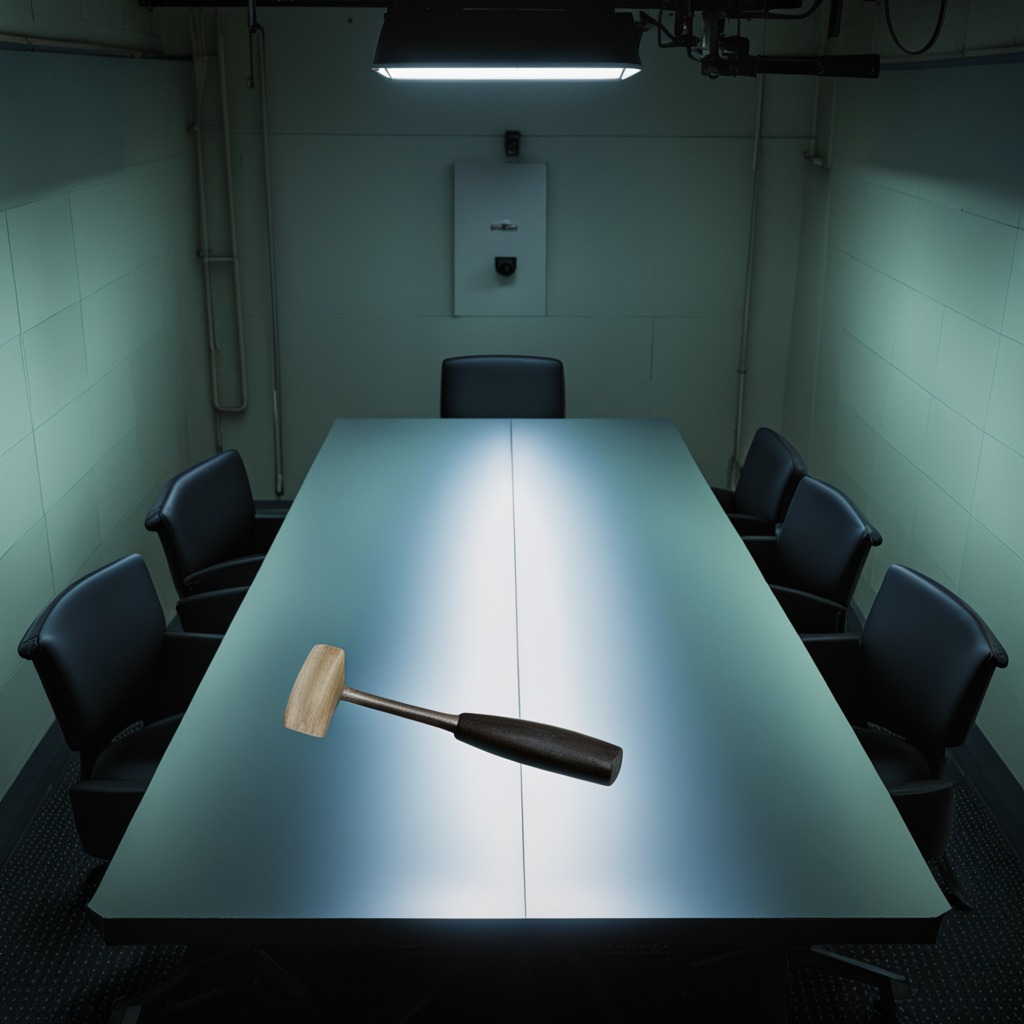
A hammer is lying on a clean empty table in a railway signal maintenance room.